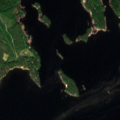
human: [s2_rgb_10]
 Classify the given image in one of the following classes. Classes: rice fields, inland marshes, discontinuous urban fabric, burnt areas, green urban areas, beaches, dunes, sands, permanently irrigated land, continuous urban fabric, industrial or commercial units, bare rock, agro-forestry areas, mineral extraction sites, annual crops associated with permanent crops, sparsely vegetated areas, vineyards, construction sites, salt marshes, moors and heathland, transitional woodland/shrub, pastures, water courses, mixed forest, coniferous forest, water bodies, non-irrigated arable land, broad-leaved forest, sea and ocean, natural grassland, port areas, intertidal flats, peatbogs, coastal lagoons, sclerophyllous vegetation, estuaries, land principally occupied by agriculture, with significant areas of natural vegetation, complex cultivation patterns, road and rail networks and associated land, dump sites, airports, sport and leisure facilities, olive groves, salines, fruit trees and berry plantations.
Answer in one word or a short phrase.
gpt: coniferous forest, mixed forest, water bodies